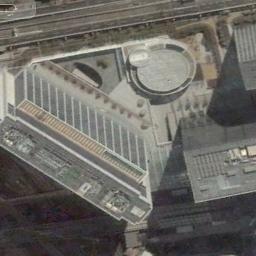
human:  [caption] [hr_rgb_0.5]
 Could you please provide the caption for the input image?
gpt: The houses line up neatly .

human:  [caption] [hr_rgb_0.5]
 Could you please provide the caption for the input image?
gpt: A commercial area with four buildings is surrounded by some roads .

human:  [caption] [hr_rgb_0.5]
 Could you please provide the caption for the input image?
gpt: In a business district there are several tall buildings of different shapes and several roads and many trees .

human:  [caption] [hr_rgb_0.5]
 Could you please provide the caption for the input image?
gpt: The commercial area is near many roads .

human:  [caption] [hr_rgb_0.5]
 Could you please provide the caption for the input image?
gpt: There are buildings by the roadside in commercial area .